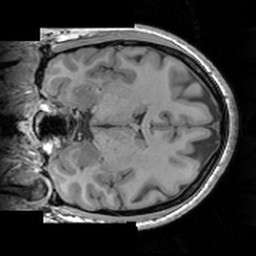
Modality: T1w
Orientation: coronal
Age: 25
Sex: female
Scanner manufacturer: siemens
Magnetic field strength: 3 T
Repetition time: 1.63 s
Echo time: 0.00311 s